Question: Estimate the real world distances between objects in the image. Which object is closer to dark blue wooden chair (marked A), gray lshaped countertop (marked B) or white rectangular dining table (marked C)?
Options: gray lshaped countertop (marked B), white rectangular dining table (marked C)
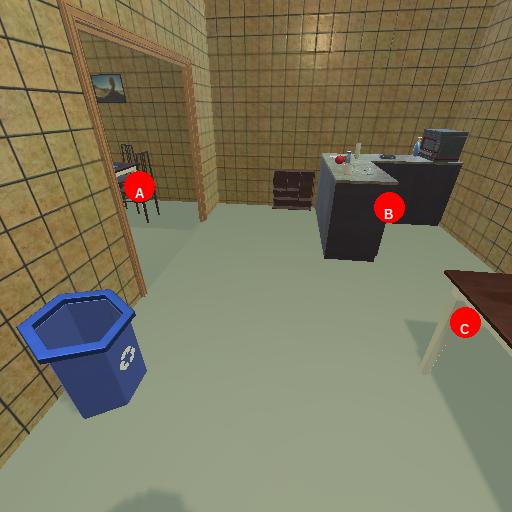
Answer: gray lshaped countertop (marked B)